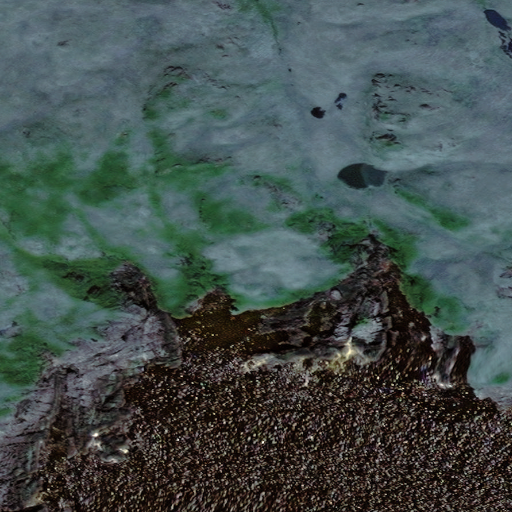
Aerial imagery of island in Alaska named Crone Island containing only unknown